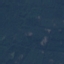
Land use / land cover: Forest